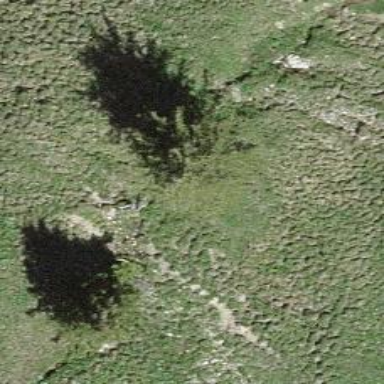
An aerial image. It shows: Needle-leaved tree in nature.